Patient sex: M
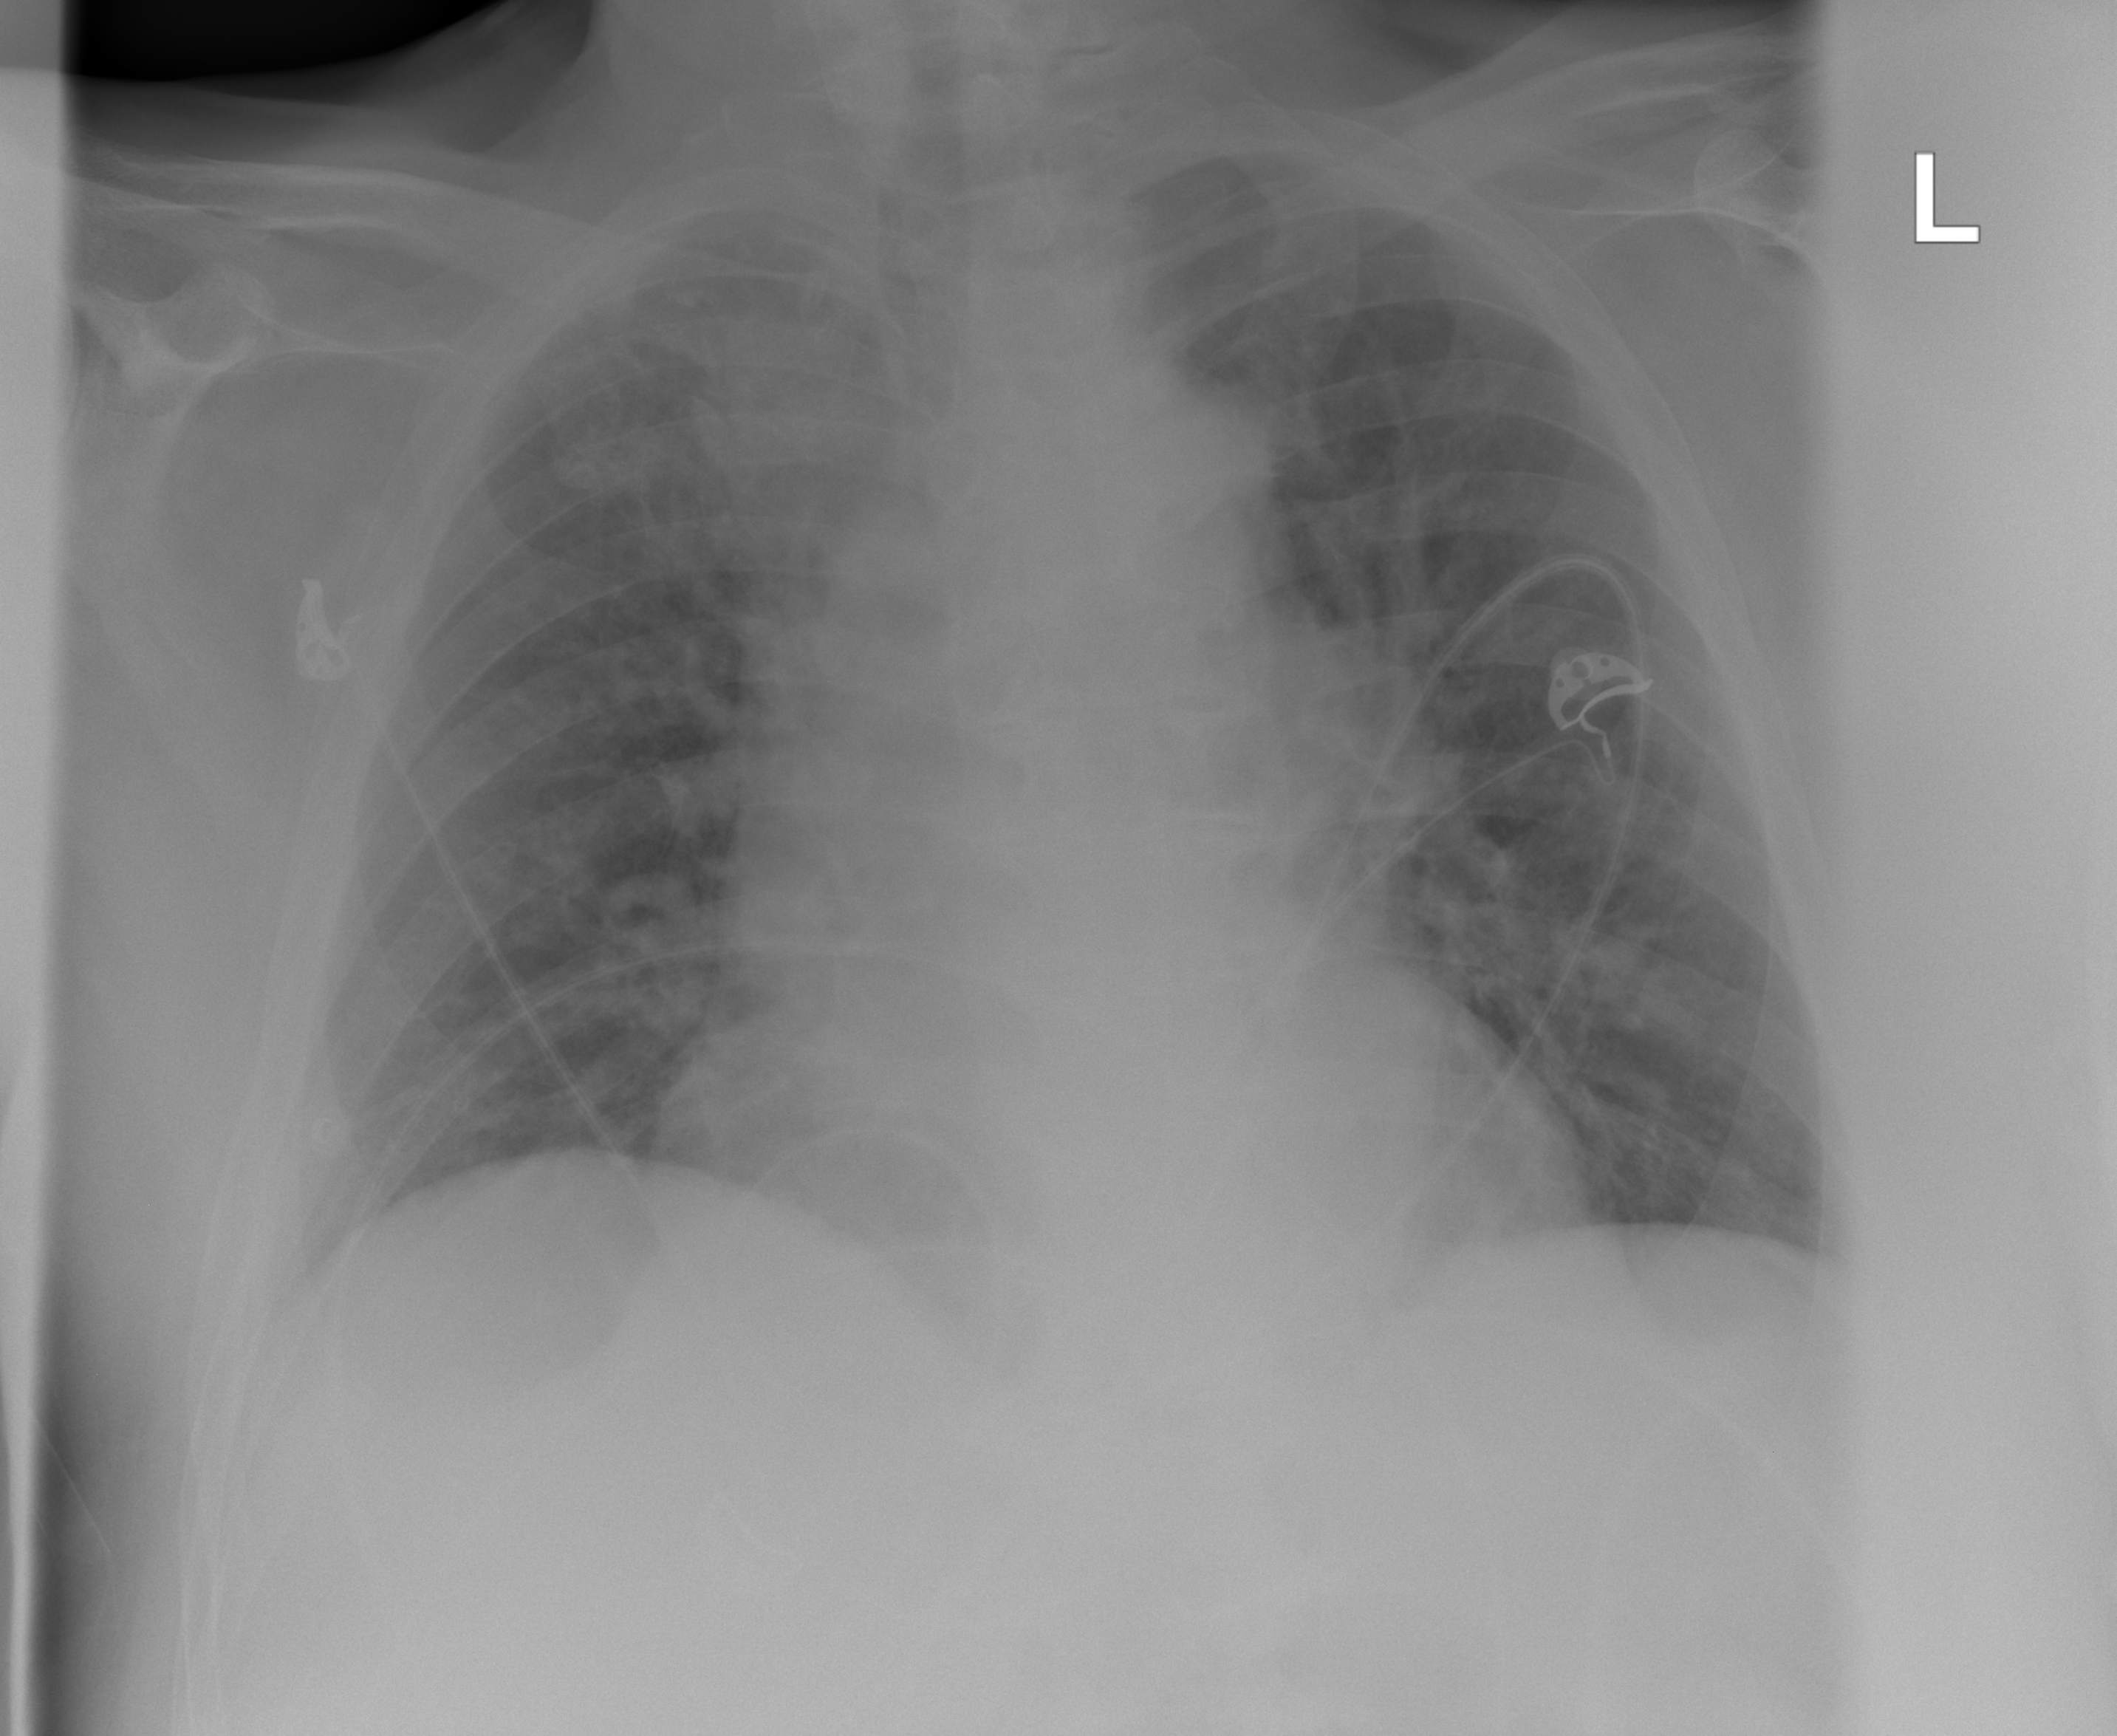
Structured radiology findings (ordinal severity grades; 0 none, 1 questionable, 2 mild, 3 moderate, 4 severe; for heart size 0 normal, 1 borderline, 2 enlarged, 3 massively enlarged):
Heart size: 1
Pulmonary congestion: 3
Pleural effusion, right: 0
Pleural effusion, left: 0
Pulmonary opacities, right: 0
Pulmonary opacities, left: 0
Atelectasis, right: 0
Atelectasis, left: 0